Question: i'm creating demo project there i create Item which contains sub-Item now i want to render these using web controller my code like this
site items created as following image

and my glass mapper code is as:
'''
public static class GlassMapperSc
{
public static void Start()
{
//create the resolver
var resolver = DependencyResolver.CreateStandardResolver();
//install the custom services
GlassMapperScCustom.CastleConfig(resolver.Container);
//create a context
var context = Glass.Mapper.Context.Create(resolver);
context.Load(
GlassMapperScCustom.GlassLoaders()
);
GlassMapperScCustom.PostLoad();
}
public class DesktopHome
{
public virtual string Title { get; set; }
public virtual string Description { get; set; }
public virtual string LeftRotatorTitle { get; set; }
public virtual string RightRotatorTitle { get; set; }
}
public class GlobalsItem
{
public class HeaderTemplateItem
{
public class NavItem
{
public virtual string Title { get; set; }
public virtual string Link { get; set; }
public virtual IEnumerable<NavItem> Children { get; set; }
}
}
}
}
'''
i'm able to get parent items but not able to get child items please anyone help me to figure out this issue
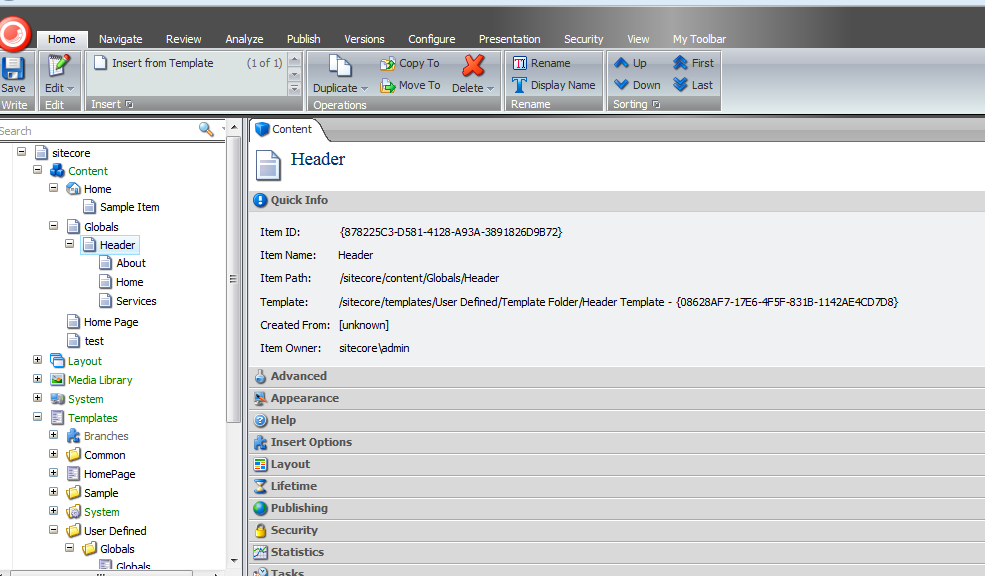
Answer: Define your Modal Class as:
'''
[SitecoreClass]
public class Header
{
[SitecoreInfo(SitecoreInfoType.Url)]
public virtual string About{ get; set; }
[SitecoreField]
public virtual string Home{ get; set; }
[SitecoreField]
public virtual string Services{ get; set; }
[SitecoreField]
public virtual IEnumerable<Header> Links { get; set; }
'''
}
Configuring the application
To configure Glass Mapper is really straight forward. Open or create a Global.ascx file in your project and on the application start add the following code:
'''
protected void Application_Start(object sender, EventArgs e)
{
AttributeConfigurationLoader loader = new AttributeConfigurationLoader(
new string[] { "Glass.Sitecore.Mapper.Demo.Application.Domain, Glass.Sitecore.Mapper .Demo" }
);
Persistence.Context context = new Context(loader, null);
}
'''
your view code will be as:
'''
<div>
<h1>
<asp:Literal runat="server" ID="About" />
</h1>
<div class="body">
<asp:Literal runat="server" ID="Home" />
</div>
<div class="links">
<asp:Repeater runat="server" ID="links">
<HeaderTemplate>
<ul>
</HeaderTemplate>
<ItemTemplate>
<li><a href='<%# DataBinder.Eval(Container.DataItem,"Url") %>'>
<%# DataBinder.Eval(Container.DataItem,"Services") %></a> </li>
</ItemTemplate>
<FooterTemplate>
</ul>
</FooterTemplate>
</asp:Repeater>
</div>
'''
Next lets look at the code behind page, for simplicity everything is going in the Page_Load method:
'''
protected void Page_Load(object sender, EventArgs e)
{
ISitecoreContext context = new SitecoreContext();
DemoClass item = context.GetCurrentItem<DemoClass>();
title.Text = item.Title;
body.Text = item.Body;
links.DataSource = item.Links;
links.DataBind();
}
'''